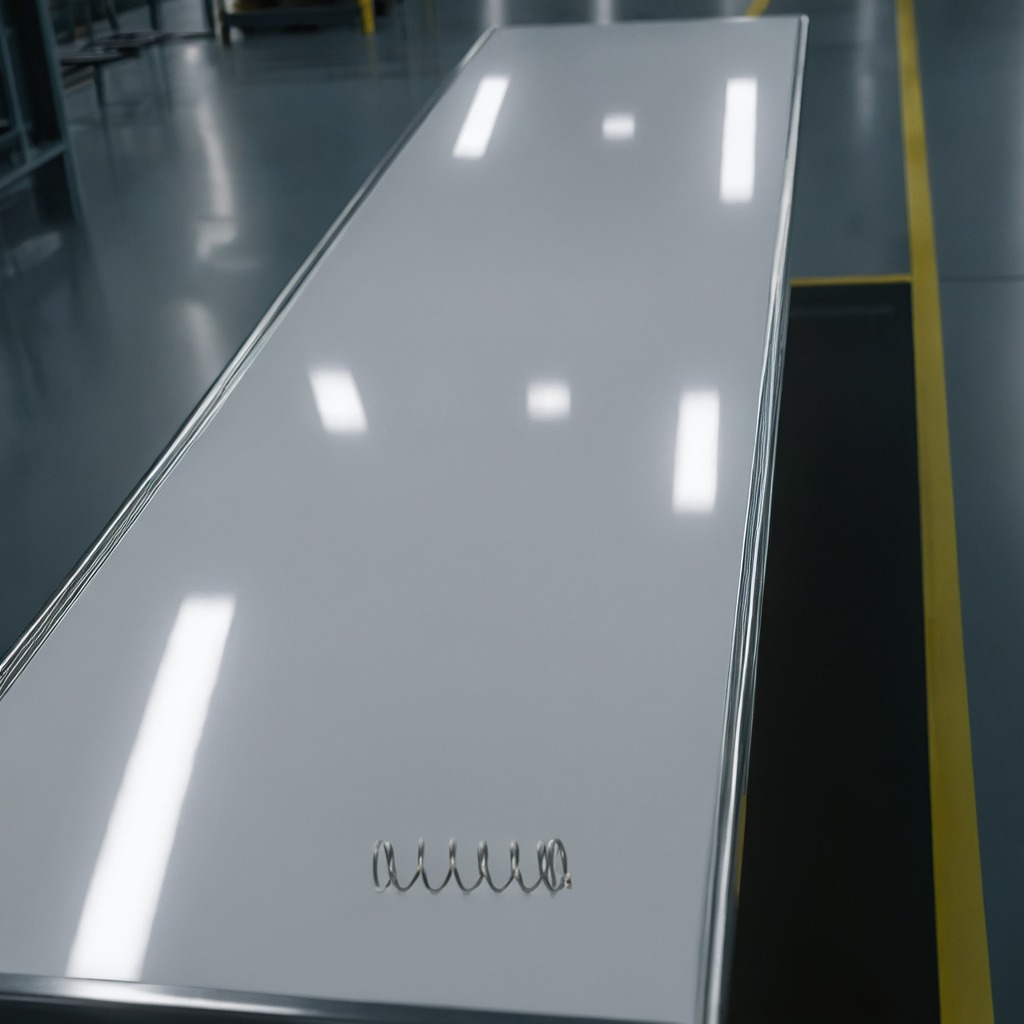
A coiled metal spring is lying on the table.